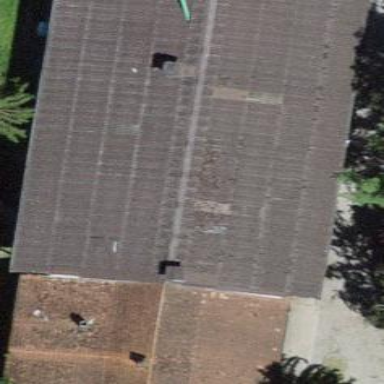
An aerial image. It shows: Farm building.